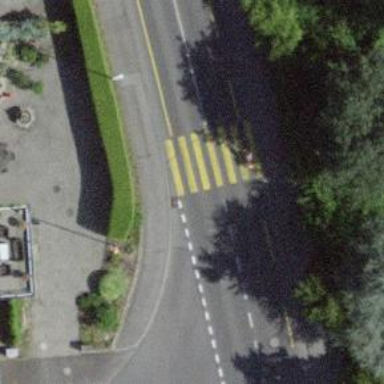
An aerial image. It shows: Kerb serving as barrier.